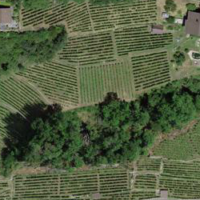
EUNIS habitat code: 40
Species observed at this site:
Cosmos bipinnatus